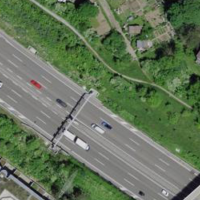
EUNIS habitat code: 57
Species observed at this site:
Milvus milvus